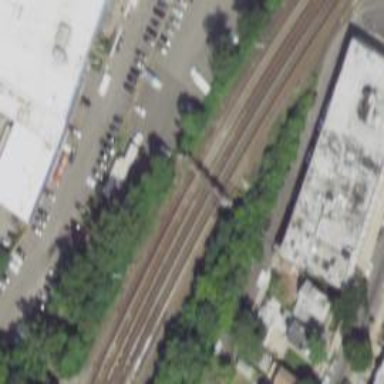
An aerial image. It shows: Electrified railway line.